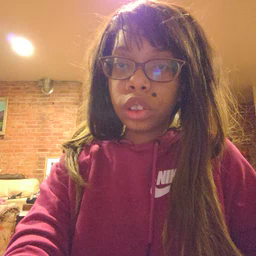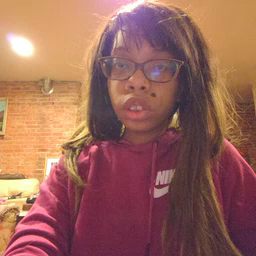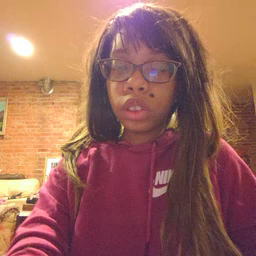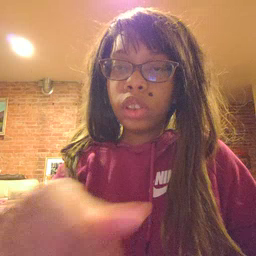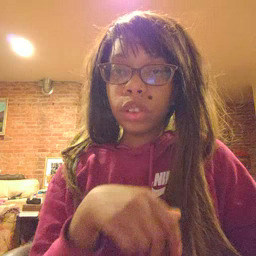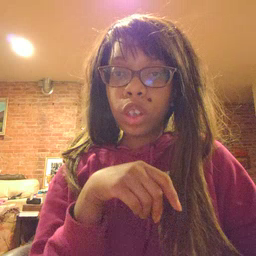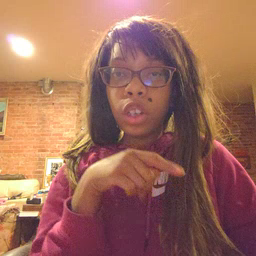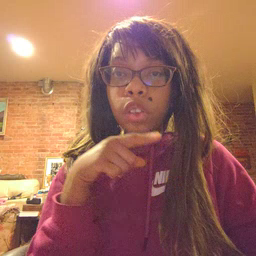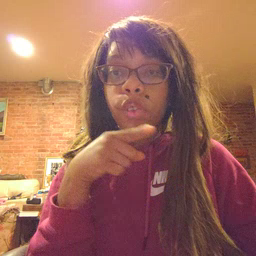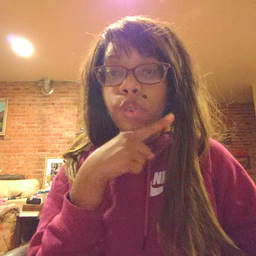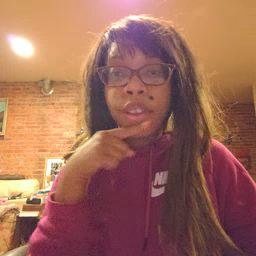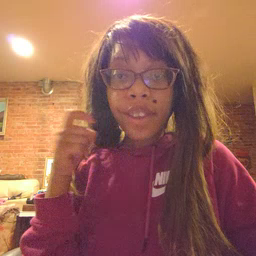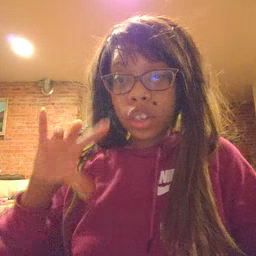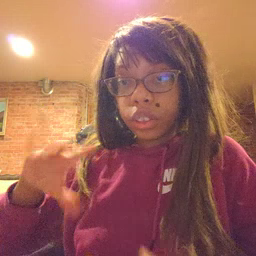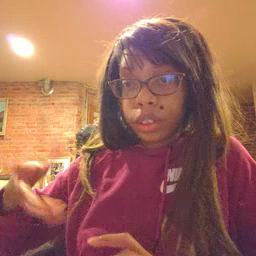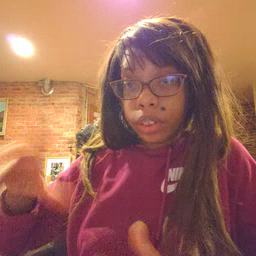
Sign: dryer